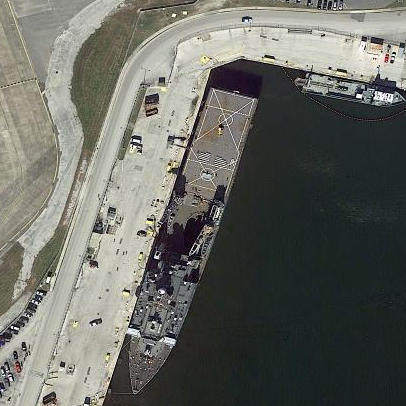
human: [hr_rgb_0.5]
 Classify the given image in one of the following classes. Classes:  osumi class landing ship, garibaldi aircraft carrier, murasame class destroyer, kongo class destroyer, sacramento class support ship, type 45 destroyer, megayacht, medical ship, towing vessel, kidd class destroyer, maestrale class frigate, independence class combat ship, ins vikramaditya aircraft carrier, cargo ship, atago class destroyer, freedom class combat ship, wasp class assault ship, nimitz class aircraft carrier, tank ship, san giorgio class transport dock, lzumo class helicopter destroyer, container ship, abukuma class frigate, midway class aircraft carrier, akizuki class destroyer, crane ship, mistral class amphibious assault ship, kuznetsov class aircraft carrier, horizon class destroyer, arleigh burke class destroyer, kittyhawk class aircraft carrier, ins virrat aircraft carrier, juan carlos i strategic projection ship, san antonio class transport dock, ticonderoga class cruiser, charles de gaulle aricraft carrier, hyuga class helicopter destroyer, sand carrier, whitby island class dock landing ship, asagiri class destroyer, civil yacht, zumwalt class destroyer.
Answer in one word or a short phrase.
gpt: Whitby Island class dock landing ship